Question: I have found a problem in Android Emulator,
when i run application on Emulator on android 2.3.3 WQVGA400 it runs fine,
but screen width size is so small
so i check the Built in Resolution to make width size to 800" something and height t0 600"
Now my problem is when i run application on this, then it shows only in a short portion of Emulator screen, extra space on below is always remain
And one thing is that when I run on Actual device is runs very perfectly
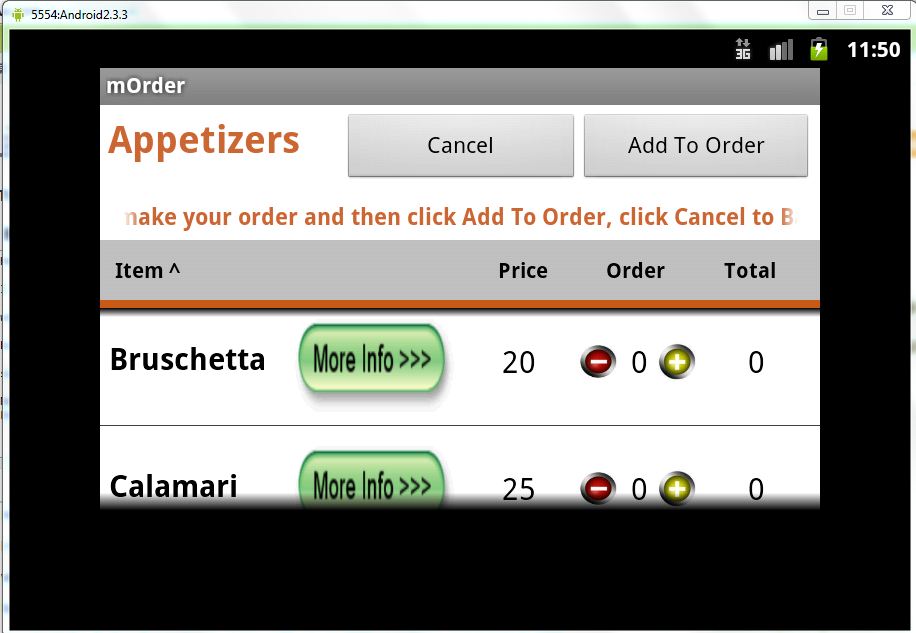
Answer: Add to your 'AndroidManifest.xml'
'''
<supports-screens
android:smallScreens="true"
android:normalScreens="true"
android:largeScreens="true"
android:xlargeScreens="true"
android:anyDensity="true" />
'''